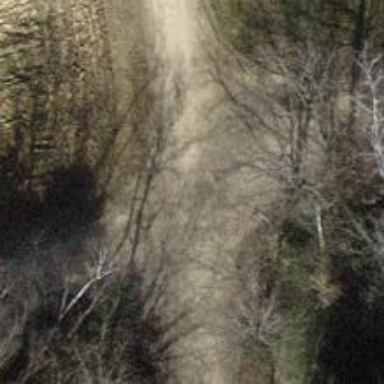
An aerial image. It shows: Unpaved track with grade2 tracktype.